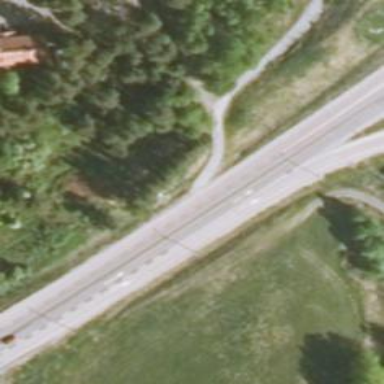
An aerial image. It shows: Asphalt trunk highway.